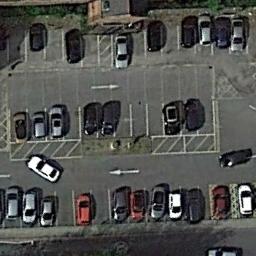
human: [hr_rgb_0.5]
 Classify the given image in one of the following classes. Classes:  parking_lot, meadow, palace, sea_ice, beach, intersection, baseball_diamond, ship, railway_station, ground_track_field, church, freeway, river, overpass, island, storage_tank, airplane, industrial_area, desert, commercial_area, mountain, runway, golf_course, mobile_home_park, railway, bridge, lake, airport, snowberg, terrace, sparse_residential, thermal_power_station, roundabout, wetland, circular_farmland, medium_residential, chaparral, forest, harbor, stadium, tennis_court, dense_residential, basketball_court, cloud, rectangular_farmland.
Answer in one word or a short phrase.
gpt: parking_lot